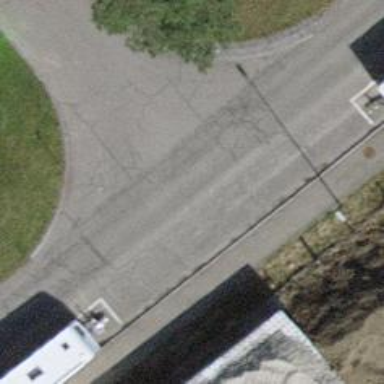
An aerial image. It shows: Unclassified road with asphalt surface.